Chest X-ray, PA view. Patient: 42 years old, sex F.
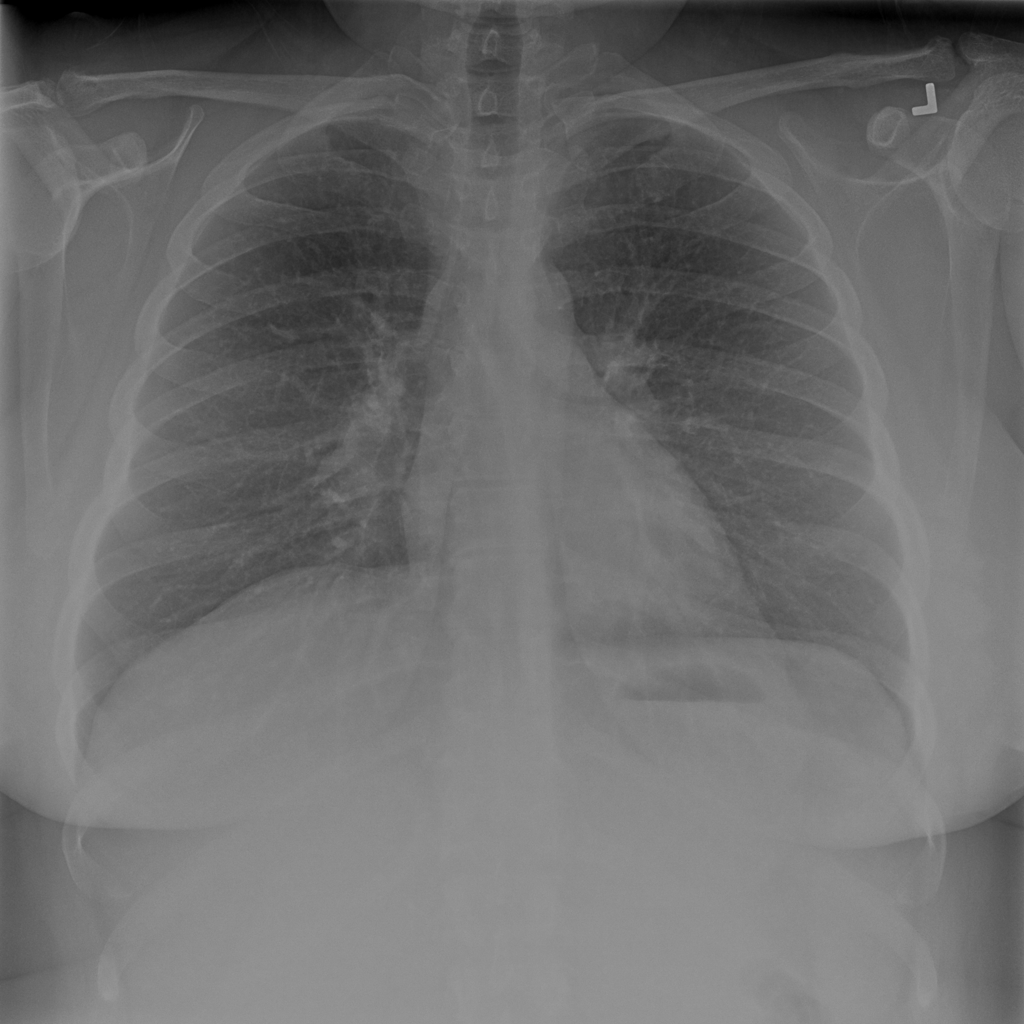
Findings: No Finding